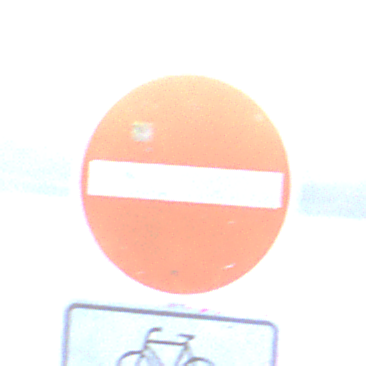
Verkehrszeichen: VerbotDerEinfahrt
Zusatzzeichen unten: EinspurigeFahrzeugeFrei5
Umgebung: Outdoor, RoadRail
Tageszeit: SunriseSunset
Wetter: PartlyCloudy
Licht: Natural
Jahreszeit: NotSpecified
Kontrast: LowContrast